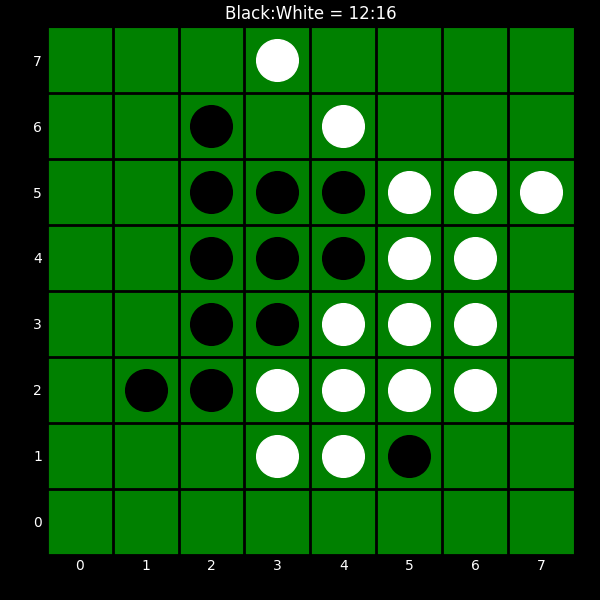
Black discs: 12
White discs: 16